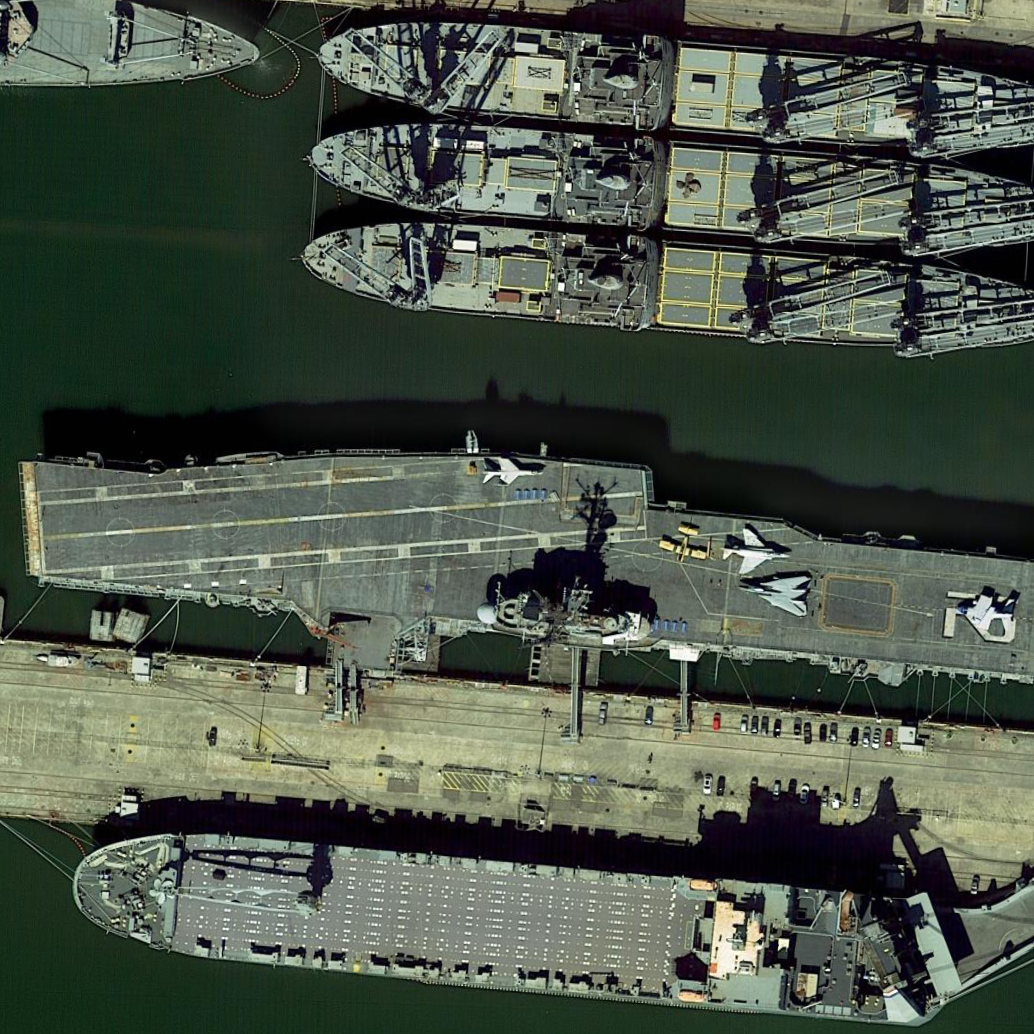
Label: aircraft_carrier